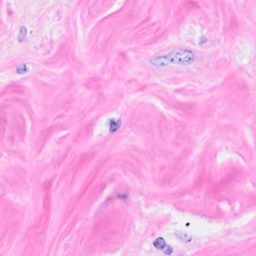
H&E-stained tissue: Breast